Field crop: tomato
Growth stage: 1
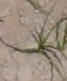
Species: cyperus